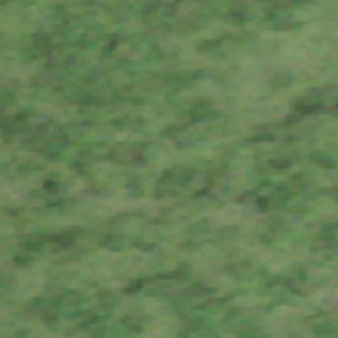
Label: other